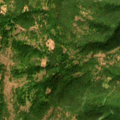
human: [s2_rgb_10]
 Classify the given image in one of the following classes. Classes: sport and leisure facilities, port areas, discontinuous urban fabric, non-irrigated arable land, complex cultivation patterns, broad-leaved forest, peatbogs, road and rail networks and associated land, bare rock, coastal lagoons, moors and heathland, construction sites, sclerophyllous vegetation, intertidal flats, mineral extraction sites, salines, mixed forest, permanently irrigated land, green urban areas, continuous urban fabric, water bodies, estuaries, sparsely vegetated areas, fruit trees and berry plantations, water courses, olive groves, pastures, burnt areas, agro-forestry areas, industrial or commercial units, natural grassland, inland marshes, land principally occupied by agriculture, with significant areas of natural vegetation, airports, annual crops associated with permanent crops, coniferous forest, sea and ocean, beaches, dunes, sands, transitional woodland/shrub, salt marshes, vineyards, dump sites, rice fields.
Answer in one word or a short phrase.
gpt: broad-leaved forest, transitional woodland/shrub